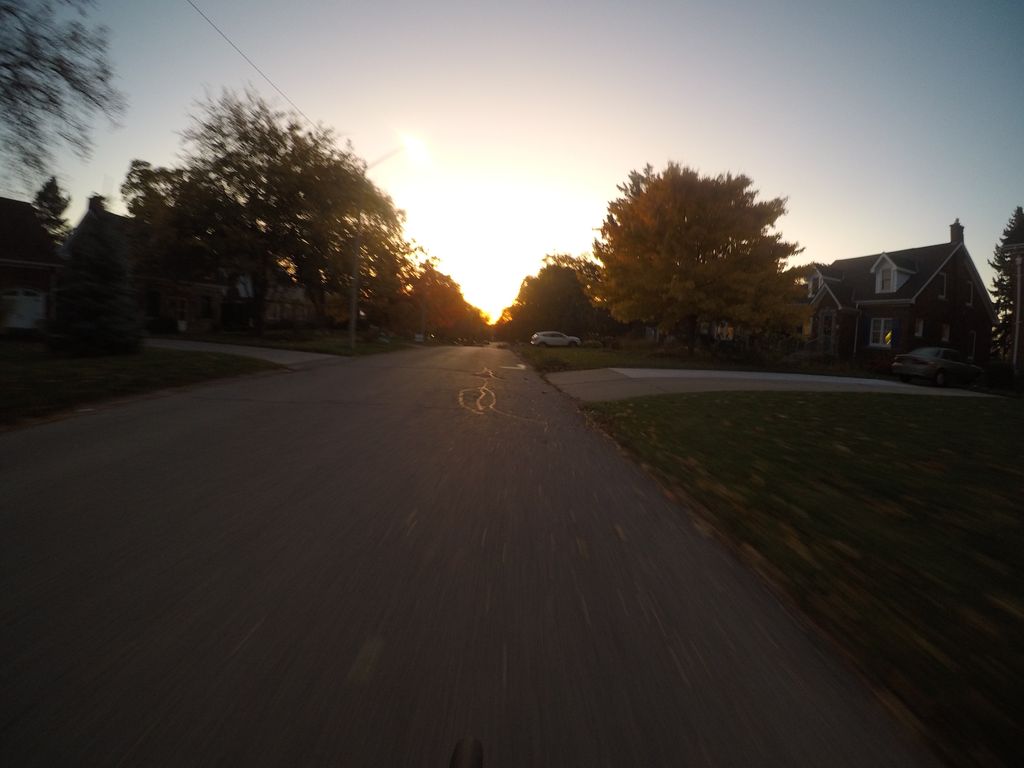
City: kitchener-waterloo